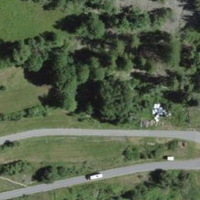
EUNIS habitat code: 24
Species observed at this site:
Fabriciana niobe
Berberis vulgaris
Acherontia atropos
Vanessa cardui
Melitaea didyma
Melampyrum arvense